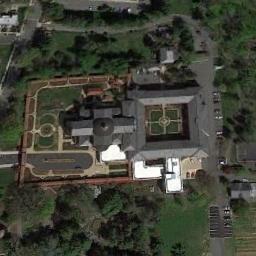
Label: church